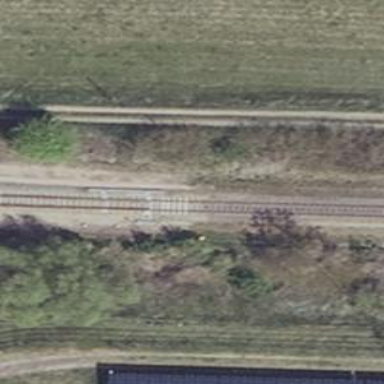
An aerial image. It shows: Railway switch with turnout to the right.